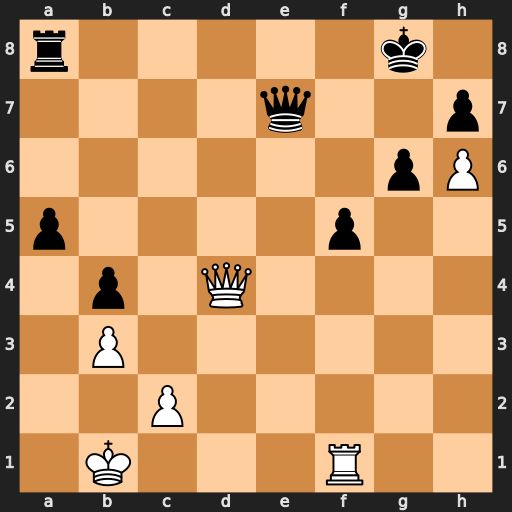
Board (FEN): r5k1/4q2p/6pP/p4p2/1p1Q4/1P6/2P5/1K3R2
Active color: w
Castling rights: -
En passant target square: -
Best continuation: Qd5+ Kf8 Qxa8+